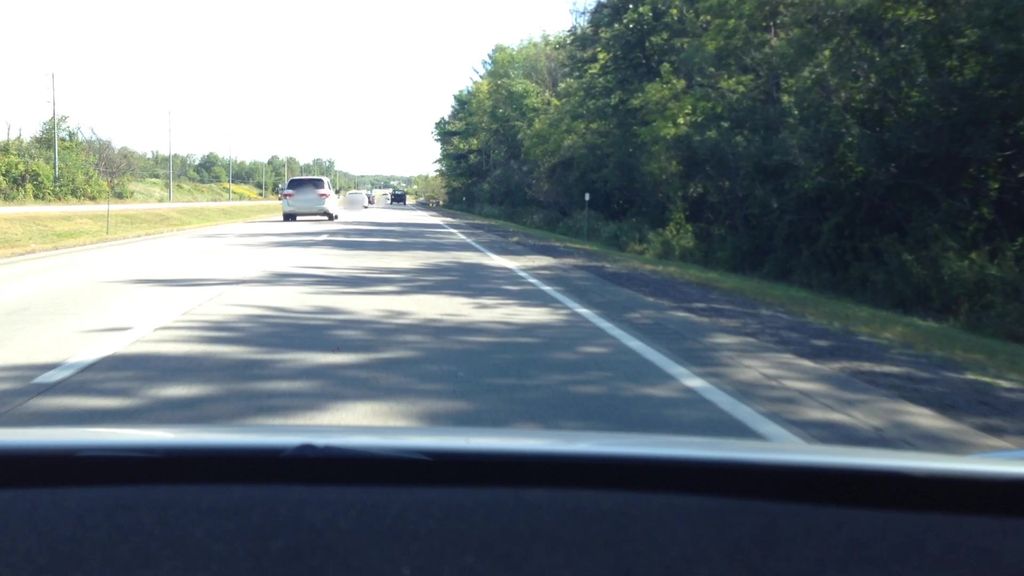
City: ottawa-gatineau